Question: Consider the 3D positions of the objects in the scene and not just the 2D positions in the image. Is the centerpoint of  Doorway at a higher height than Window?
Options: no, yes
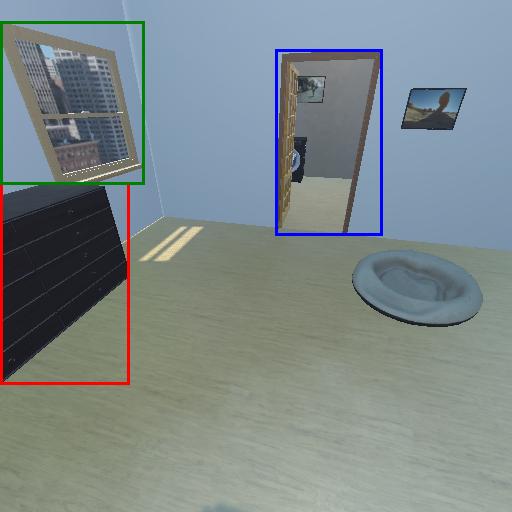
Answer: no